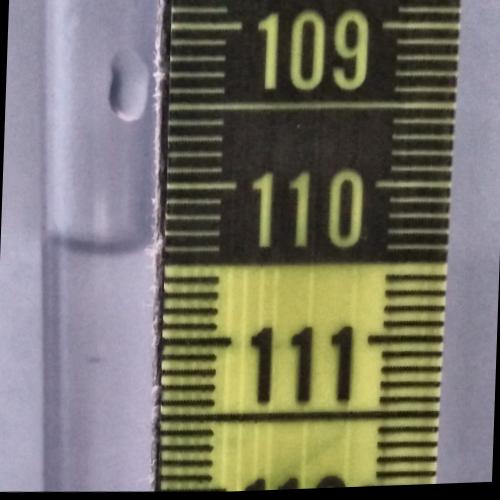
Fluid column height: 110.4 cm